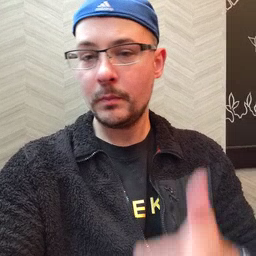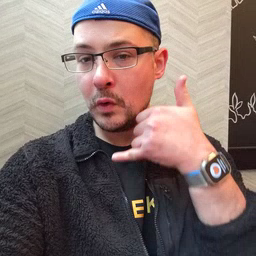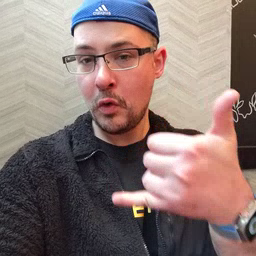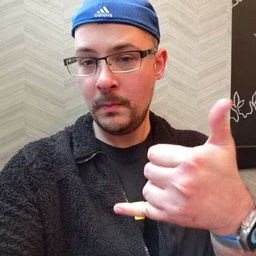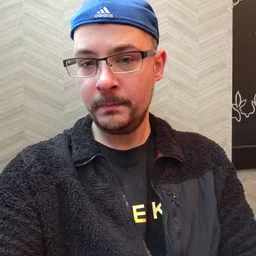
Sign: callonphone